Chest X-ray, PA view. Patient: 13 years old, sex M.
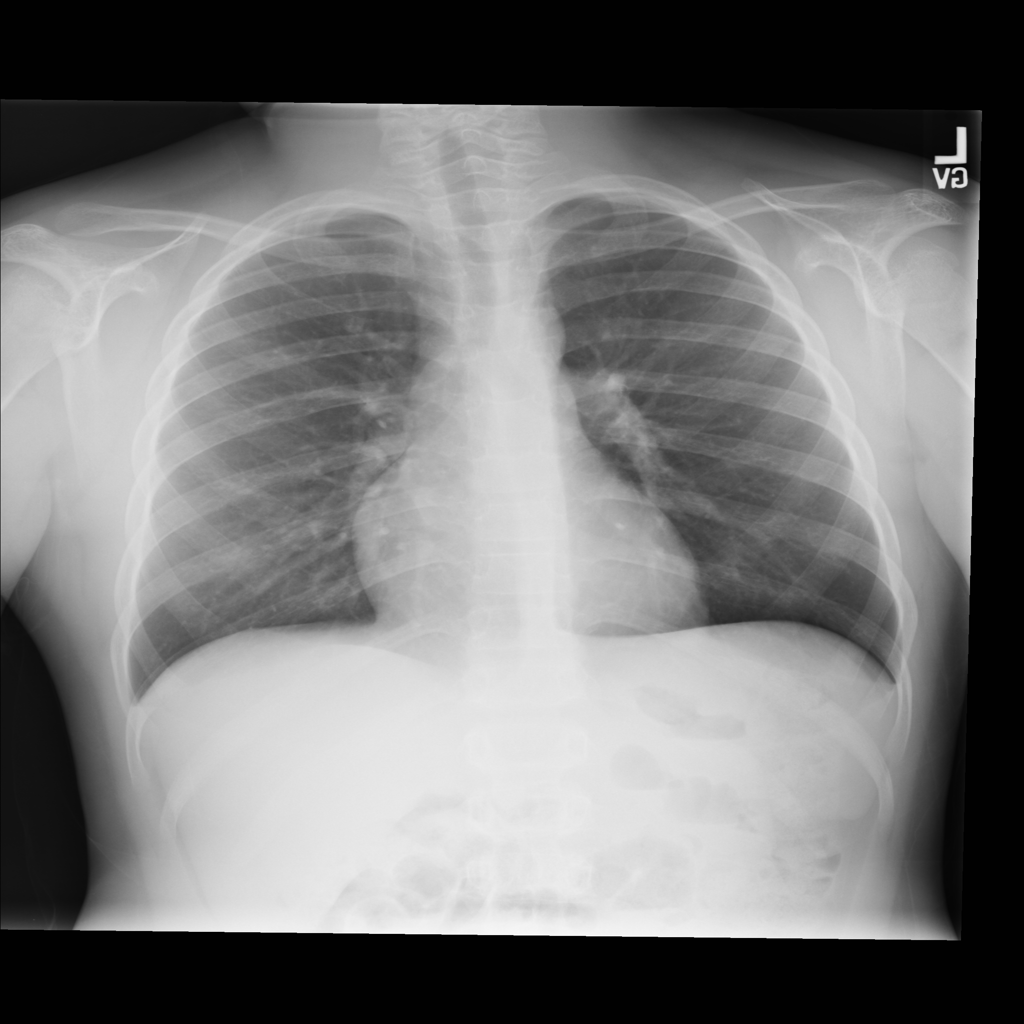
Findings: No Finding